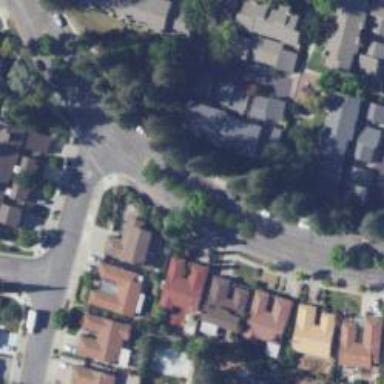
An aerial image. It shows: Residential road.